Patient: sex F, age 29
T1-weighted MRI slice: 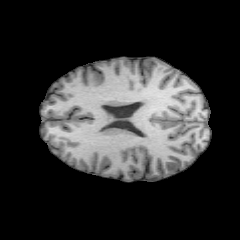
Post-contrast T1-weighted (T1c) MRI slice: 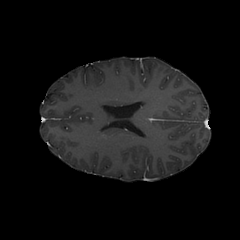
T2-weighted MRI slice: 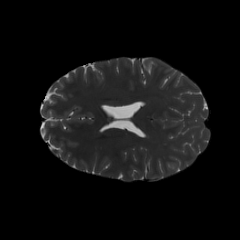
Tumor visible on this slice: no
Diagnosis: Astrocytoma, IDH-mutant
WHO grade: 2